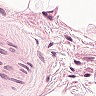
Metastatic tissue present: no